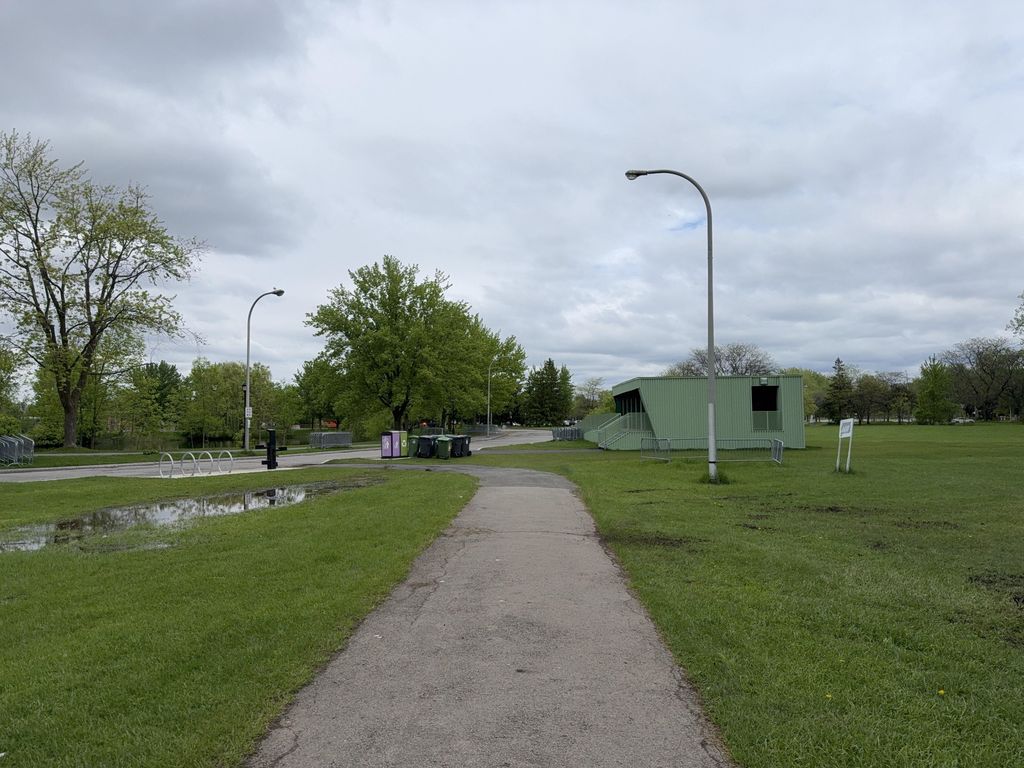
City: montreal